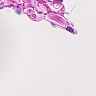
Metastatic tissue present: no